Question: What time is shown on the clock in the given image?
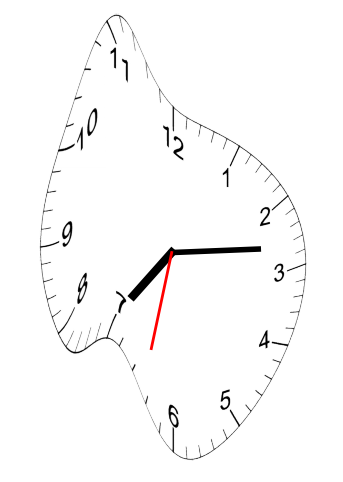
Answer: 07:13:32